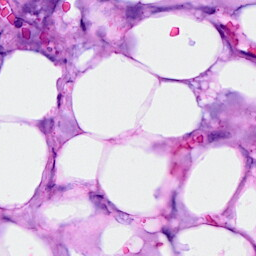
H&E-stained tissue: Breast